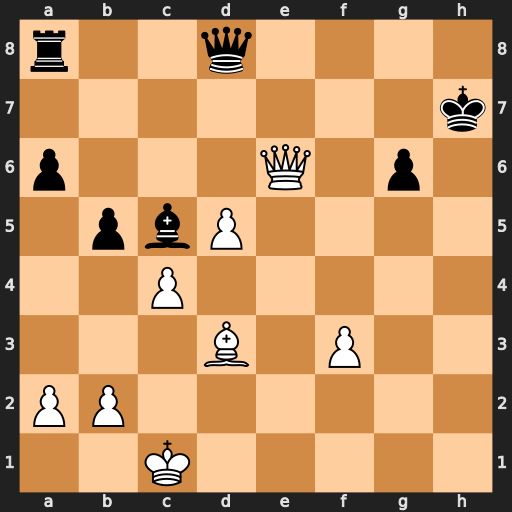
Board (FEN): r2q4/7k/p3Q1p1/1pbP4/2P5/3B1P2/PP6/2K5
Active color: w
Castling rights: -
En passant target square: -
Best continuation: Qxg6+ Kh8 Qh7#